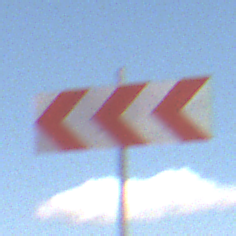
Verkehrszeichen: RichtungstafelnInKurvenGrossRechts
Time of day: Midday
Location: Outdoor (Nature)
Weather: Clear
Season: NotSpecified
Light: Natural